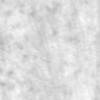
Label: no_change